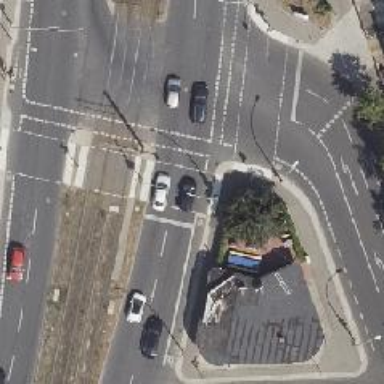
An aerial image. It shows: Road with traffic signals.